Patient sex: F
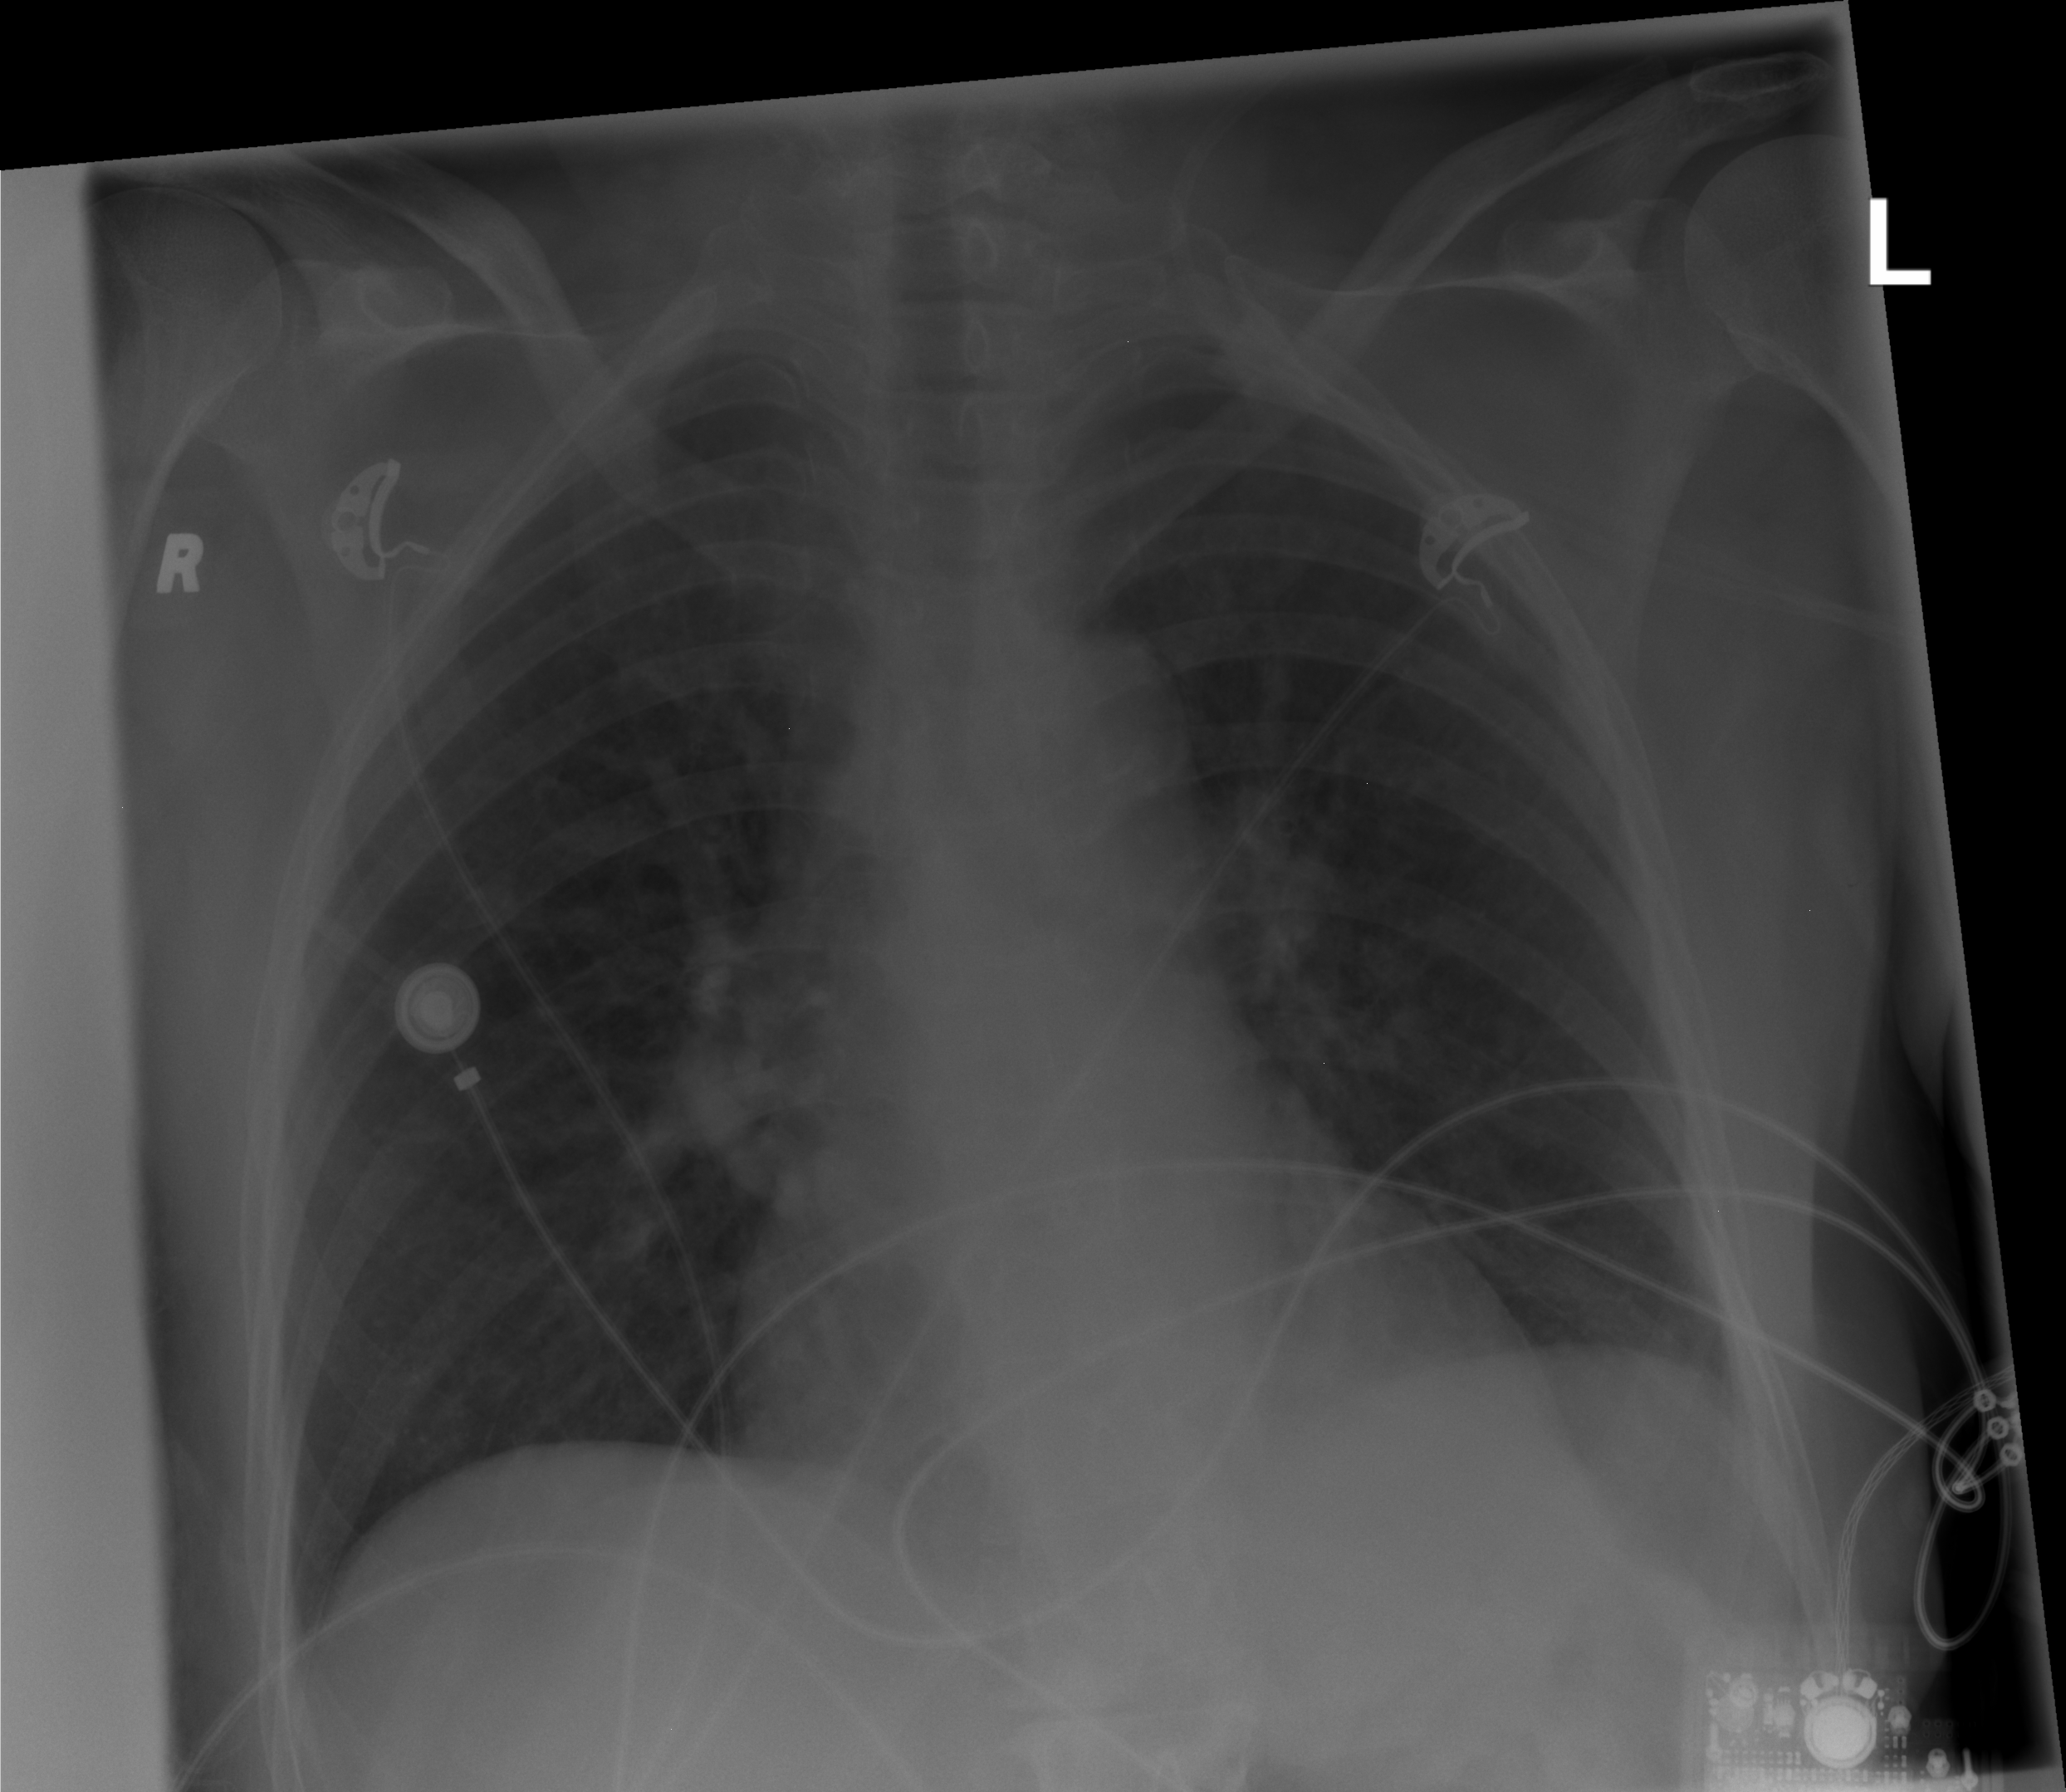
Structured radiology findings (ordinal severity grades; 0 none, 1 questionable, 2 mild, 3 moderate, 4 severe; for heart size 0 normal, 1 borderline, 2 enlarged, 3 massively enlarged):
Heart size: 0
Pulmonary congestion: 0
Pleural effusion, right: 0
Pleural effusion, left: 0
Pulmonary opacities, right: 1
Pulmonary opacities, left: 1
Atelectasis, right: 0
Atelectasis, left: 0